Question: as the picture below
Can I allow the user to do so with my app? I mean, ca we allow the user to uninstall this update and restore to the previous version.
i had try to run an app then i changed the the version Name and run again then i checked the app info and that option was not there.

thank you.
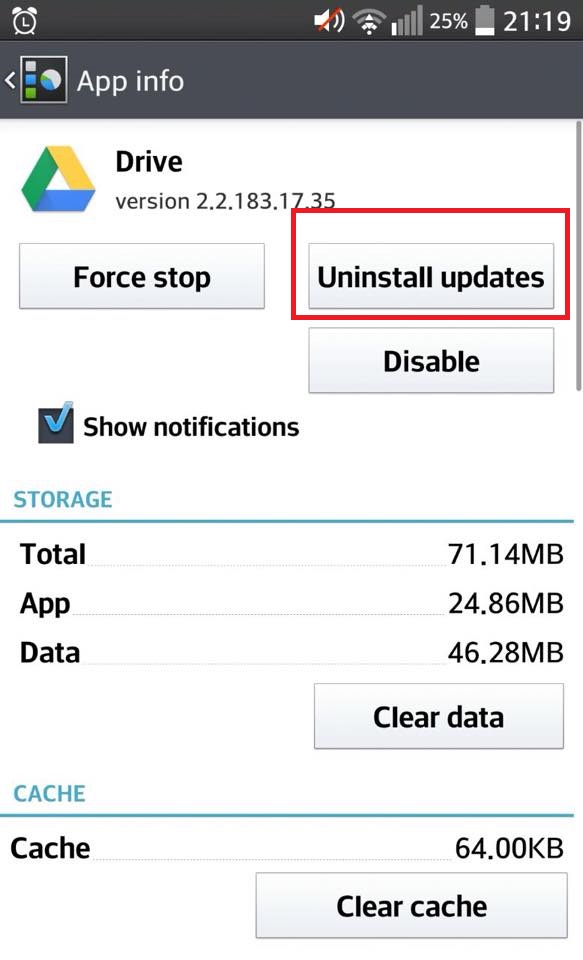
Answer: This option is only available for System Apps.
System Apps have a permanent base apk that is located under '/system/app/', and unless you root the device and remove that apk, it is not possible to completely uninstall. That is why The only option for System Apps is , which will revert the app back to the factory version that came installed on the firmware.
If you choose for a System App, after confirming that you really want to do this, it will revert to the factory version. Then, after the app is reverted back the factory version, in the Application Manager you will see that the Uninstall option is grayed out (disabled).
Apps that do not have a factory version, i.e. do not have an apk under 'system/app/', and were installed manually by the user, do not have this option. The only option is to uninstall the app completely.